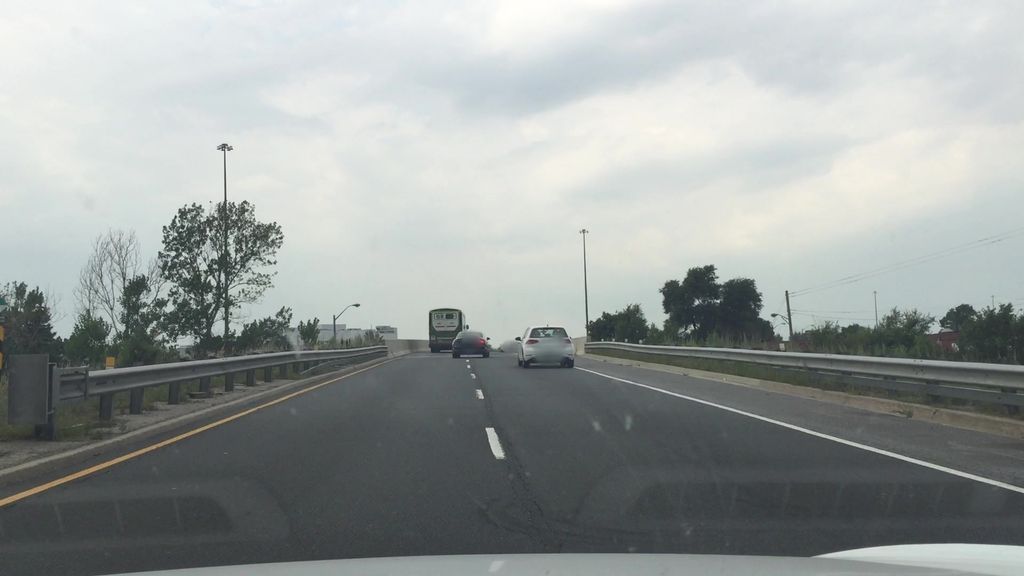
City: toronto